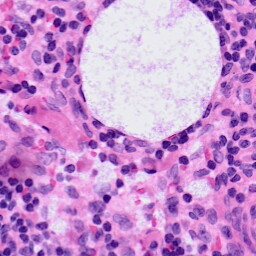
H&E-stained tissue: LymphNode